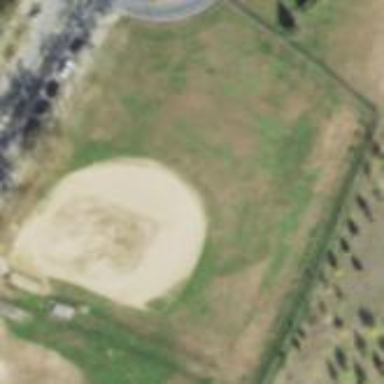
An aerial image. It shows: Baseball pitch for leisure land activities.